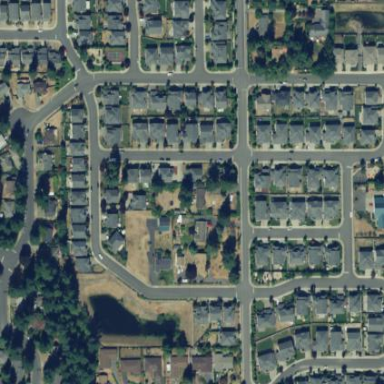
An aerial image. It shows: Residential neighbourhood.